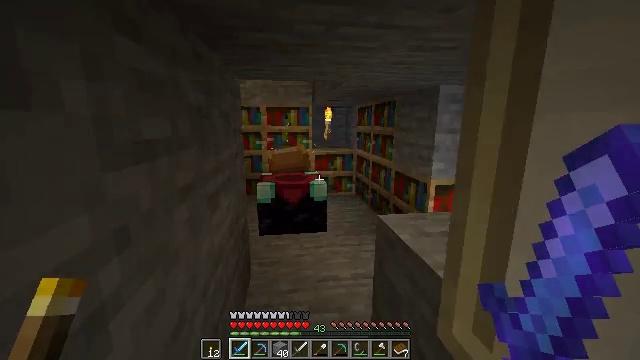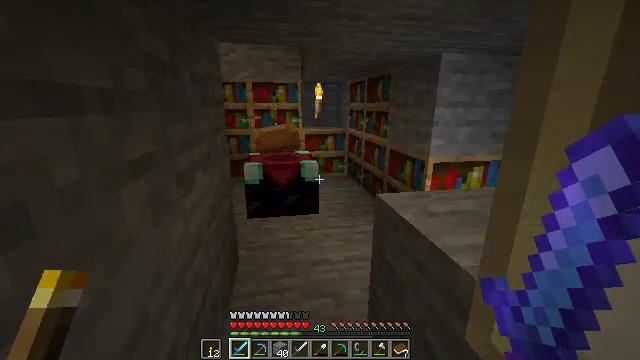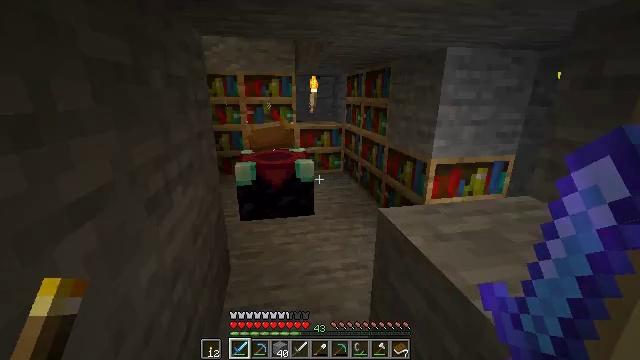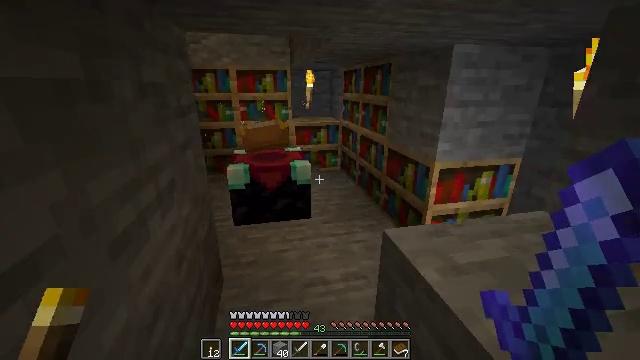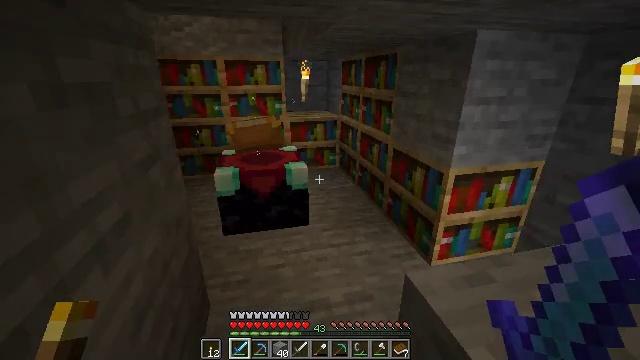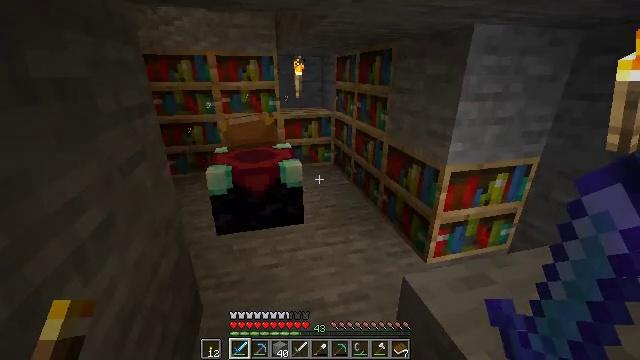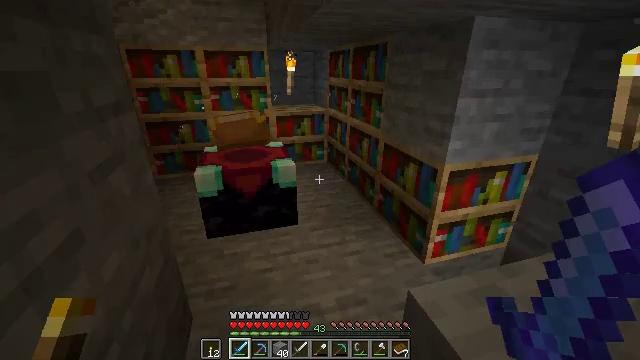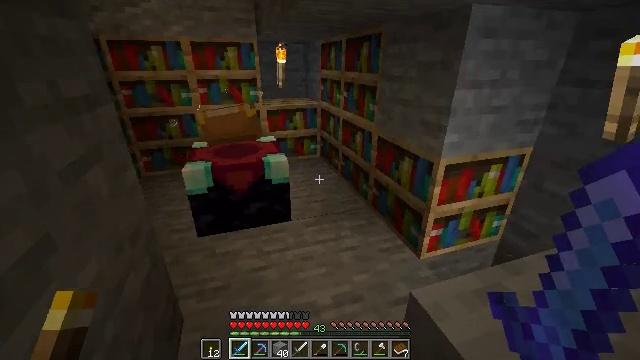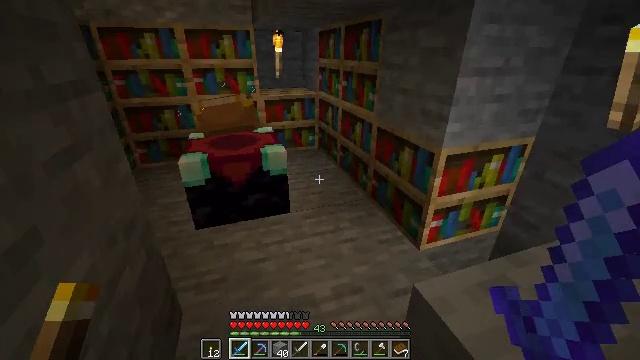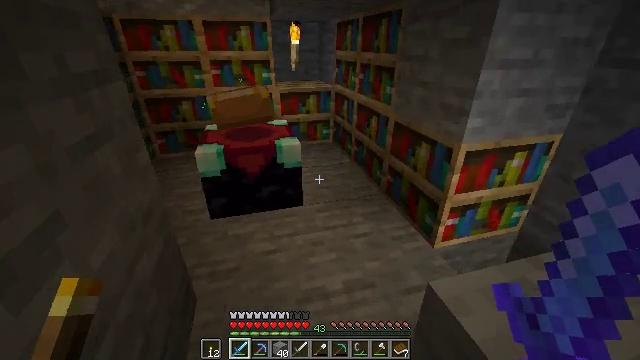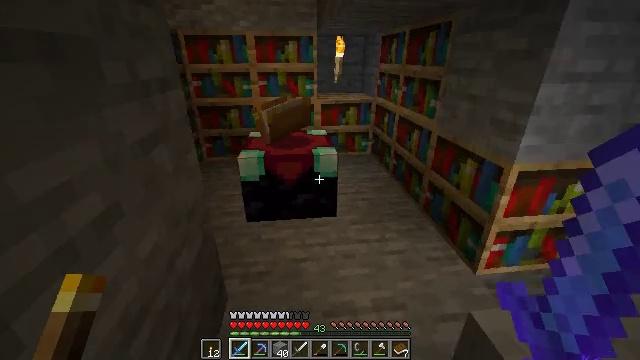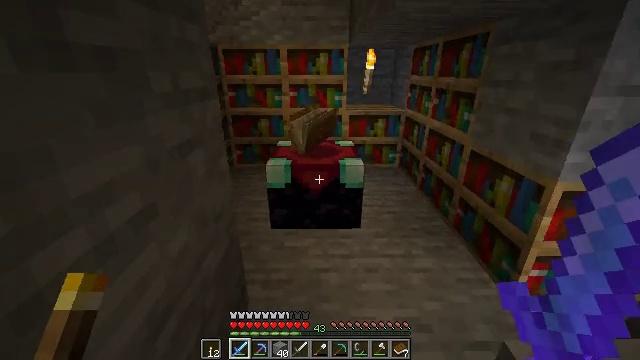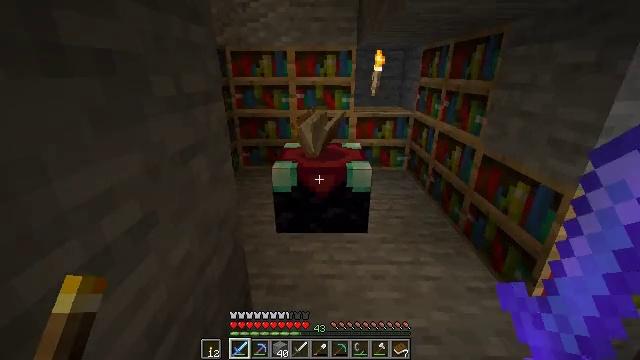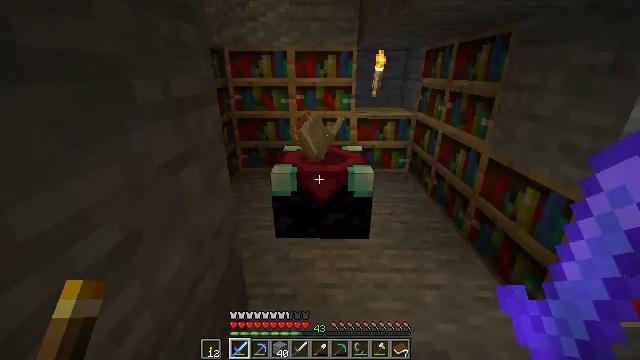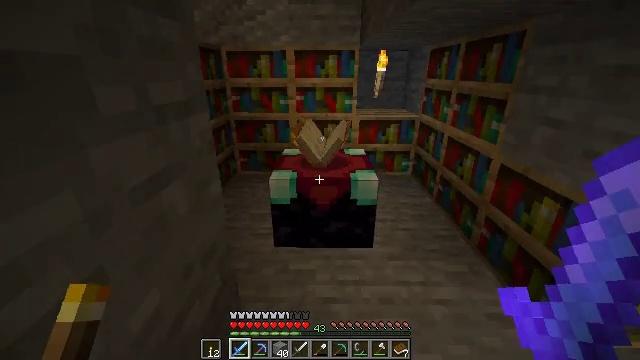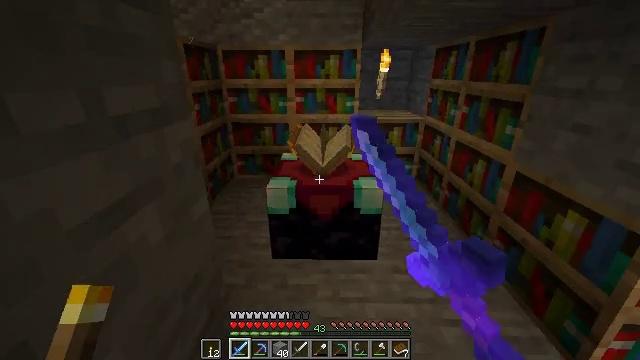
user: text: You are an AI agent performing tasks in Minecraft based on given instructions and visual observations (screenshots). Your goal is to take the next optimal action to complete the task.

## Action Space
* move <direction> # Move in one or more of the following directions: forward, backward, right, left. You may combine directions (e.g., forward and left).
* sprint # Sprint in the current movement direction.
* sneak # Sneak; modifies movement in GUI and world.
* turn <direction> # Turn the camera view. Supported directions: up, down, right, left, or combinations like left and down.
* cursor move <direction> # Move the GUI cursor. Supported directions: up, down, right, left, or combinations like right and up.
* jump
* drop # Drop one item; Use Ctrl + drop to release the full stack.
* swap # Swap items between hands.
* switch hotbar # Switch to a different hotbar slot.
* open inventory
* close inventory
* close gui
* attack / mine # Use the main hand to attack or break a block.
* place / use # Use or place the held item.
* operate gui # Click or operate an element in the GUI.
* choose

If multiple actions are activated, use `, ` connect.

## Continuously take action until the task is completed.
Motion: motion action
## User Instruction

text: Open the crafting table to create a stone slab.
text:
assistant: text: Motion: move forward, turn right and down
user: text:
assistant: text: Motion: move forward, turn right and down
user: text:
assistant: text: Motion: move forward, turn down
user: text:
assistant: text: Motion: move forward, turn right and down
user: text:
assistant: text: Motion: turn right
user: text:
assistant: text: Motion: turn right
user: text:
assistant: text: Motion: turn right and down
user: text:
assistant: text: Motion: turn down
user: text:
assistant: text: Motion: turn left and down
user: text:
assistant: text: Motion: turn left and up
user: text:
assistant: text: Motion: turn left and up
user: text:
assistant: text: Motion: move forward, turn left
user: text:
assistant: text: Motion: move forward
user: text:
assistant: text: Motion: move forward, use / place
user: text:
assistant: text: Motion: use / place
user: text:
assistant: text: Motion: use / place
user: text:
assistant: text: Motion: no_op
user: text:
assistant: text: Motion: no_op
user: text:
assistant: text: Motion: no_op
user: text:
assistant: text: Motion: turn down
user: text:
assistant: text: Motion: turn down
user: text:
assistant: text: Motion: turn down
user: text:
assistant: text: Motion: no_op
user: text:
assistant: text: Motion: no_op
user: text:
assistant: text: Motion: no_op
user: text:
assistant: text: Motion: no_op
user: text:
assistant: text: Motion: sneak
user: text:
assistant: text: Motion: sneak, turn left
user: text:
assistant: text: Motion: sneak, turn left
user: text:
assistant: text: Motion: sneak, turn left